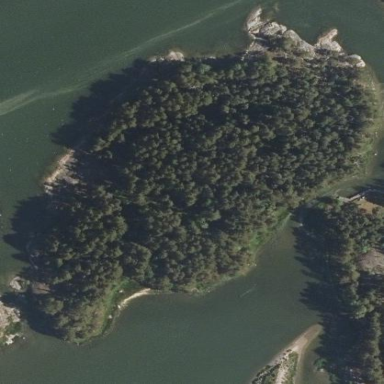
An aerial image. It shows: Islet along the natural coastline.